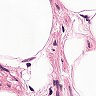
Metastatic tissue present: no